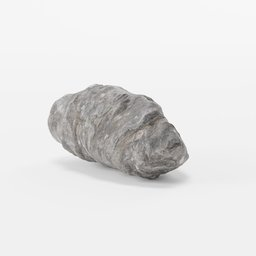
Label: nature